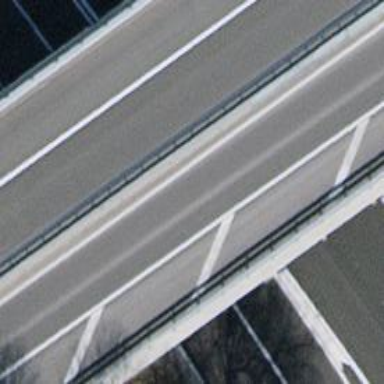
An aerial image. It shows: Asphalt motorway link.